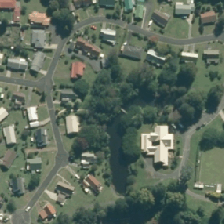
Land cover: urban_build_up